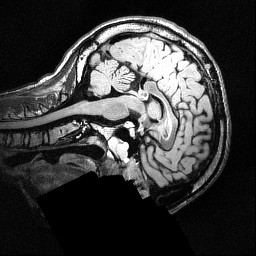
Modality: FLAIR
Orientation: sagittal
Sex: male
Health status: ill
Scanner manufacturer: siemens
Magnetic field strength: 2.894 T
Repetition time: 7 s
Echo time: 0.372 s